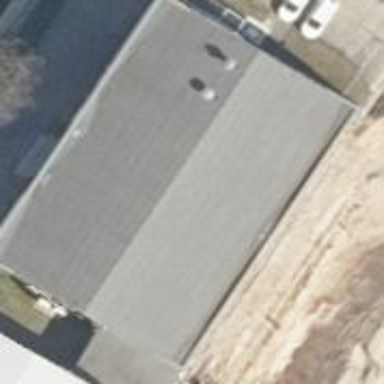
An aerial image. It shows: Commercial building with gabled roof.